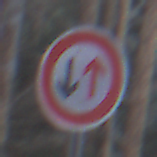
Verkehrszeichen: VorrangDesGegenverkehrs
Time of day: MorningAfternoon
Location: Outdoor (Nature)
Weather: Overcast
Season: Winter
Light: Natural